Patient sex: F
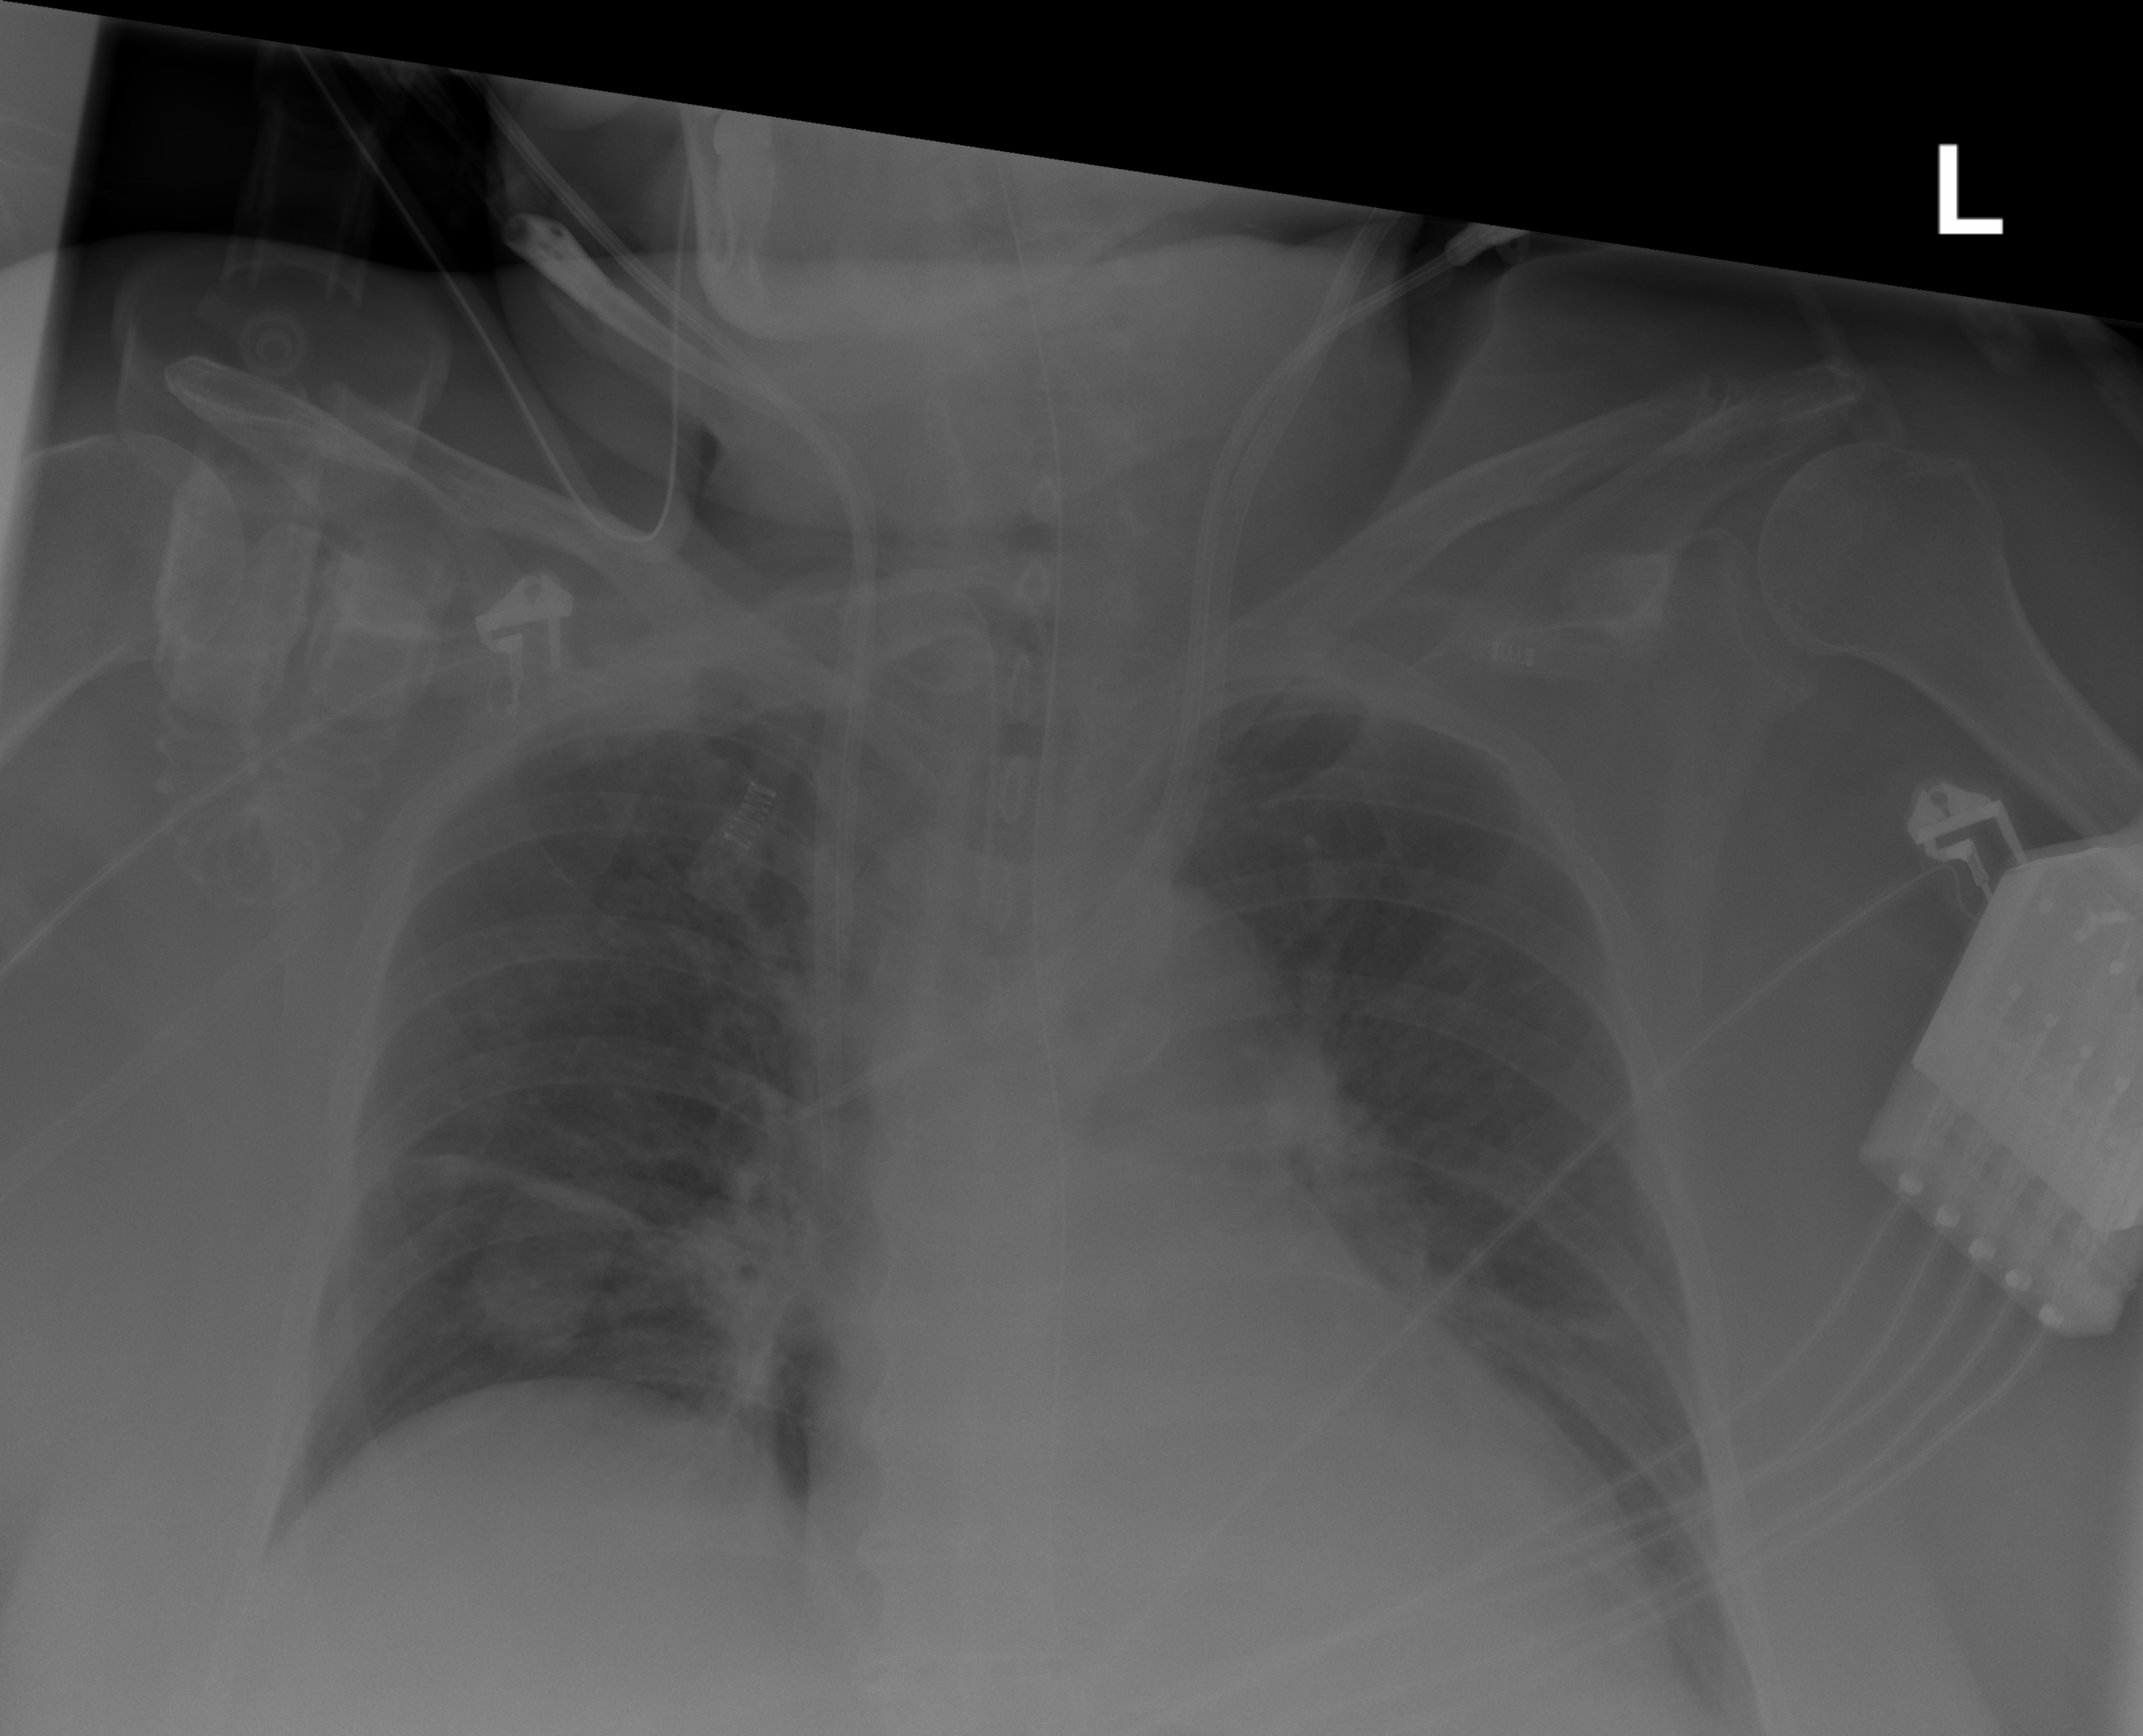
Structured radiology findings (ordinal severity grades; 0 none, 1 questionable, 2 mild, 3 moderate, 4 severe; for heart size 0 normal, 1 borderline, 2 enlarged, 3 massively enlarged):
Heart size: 2
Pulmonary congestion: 2
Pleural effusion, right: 0
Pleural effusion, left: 1
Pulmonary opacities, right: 2
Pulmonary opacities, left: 0
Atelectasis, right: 2
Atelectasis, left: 0